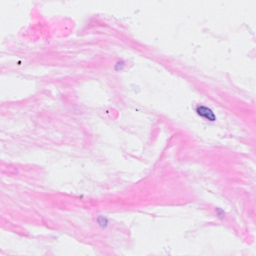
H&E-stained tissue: Breast